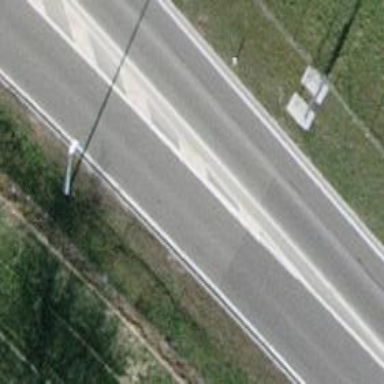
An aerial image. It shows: Primary road with asphalt surface.